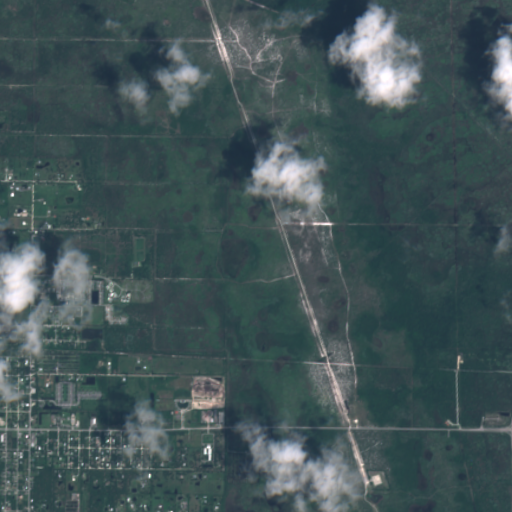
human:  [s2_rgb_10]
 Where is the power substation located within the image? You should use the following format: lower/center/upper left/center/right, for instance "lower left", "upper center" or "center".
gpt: The power substation is located in the lower right of the image.
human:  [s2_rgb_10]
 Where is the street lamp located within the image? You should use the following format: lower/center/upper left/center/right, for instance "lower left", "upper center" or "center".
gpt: The street lamp is located in the center left of the image.
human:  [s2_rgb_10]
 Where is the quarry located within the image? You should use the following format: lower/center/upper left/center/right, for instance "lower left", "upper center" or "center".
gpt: There is no quarry in the image.